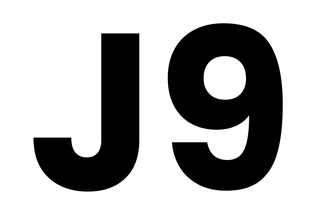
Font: Poppins-Bold